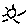
Label: sun